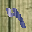
Label: 4